Aerial crown-view tile of a tropical tree (Barro Colorado Island, Panama), acquired 20250317:
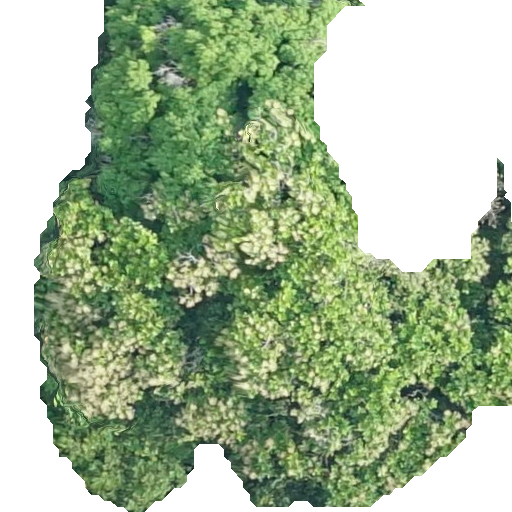
Species: Anacardium excelsum
GBIF accepted scientific name: Anacardium excelsum
Crown area: 281.236 m²